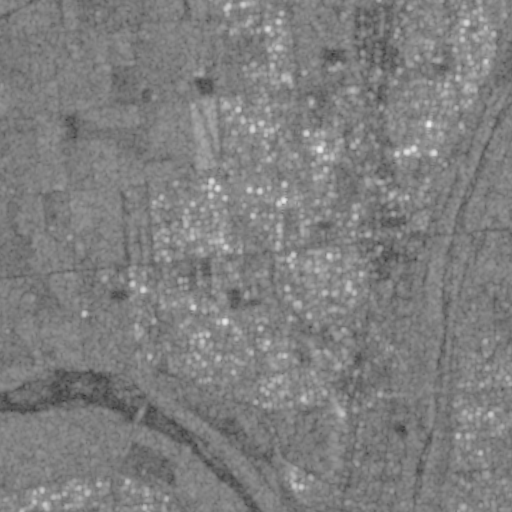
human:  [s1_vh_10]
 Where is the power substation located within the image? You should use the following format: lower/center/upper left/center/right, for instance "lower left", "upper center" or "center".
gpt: The power substation is located in the upper right of the image.
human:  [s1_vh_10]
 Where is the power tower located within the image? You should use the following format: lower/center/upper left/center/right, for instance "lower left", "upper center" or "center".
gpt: The power tower is located in the upper right of the image.
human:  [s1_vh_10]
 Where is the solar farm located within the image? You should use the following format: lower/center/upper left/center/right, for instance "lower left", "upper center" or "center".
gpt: The solar farm is located in the upper center of the image.
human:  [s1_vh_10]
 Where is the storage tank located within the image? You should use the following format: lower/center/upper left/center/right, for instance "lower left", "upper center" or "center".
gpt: The storage tank is located in the lower right of the image.
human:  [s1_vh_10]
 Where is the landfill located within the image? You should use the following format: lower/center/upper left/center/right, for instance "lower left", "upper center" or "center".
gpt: There is no landfill in the image.

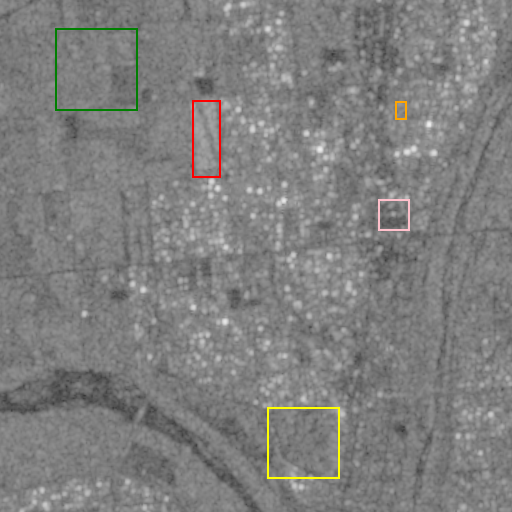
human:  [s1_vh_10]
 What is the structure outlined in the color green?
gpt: The structure outlined in green is a crop field.
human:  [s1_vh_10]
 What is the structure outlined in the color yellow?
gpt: The structure outlined in yellow is a park.
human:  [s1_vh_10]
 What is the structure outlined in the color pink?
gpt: The structure outlined in pink is a parking lot.
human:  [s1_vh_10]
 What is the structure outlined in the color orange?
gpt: The structure outlined in orange is a power substation.
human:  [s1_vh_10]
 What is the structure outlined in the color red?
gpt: The structure outlined in red is a solar farm.
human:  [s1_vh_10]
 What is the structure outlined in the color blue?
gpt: There is no blue outline.